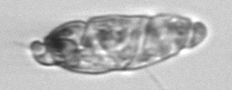
Label: Warnowia